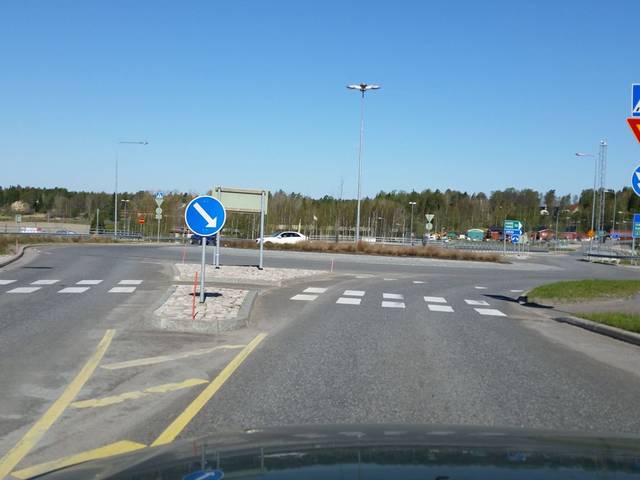
Region: Finland
Coordinates: 60.133, 24.512